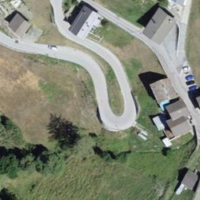
EUNIS habitat code: 24
Species observed at this site:
Poecile palustris
Cyanistes caeruleus
Lophophanes cristatus
Parus major
Periparus ater
Dendrocopos major
Certhia familiaris
Regulus regulus
Garrulus glandarius
Turdus viscivorus
Fringilla coelebs
Aegithalos caudatus
Picus viridis
Corvus corax
Turdus merula